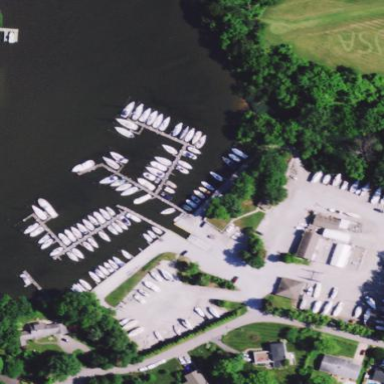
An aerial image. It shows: Marina on leisure land.